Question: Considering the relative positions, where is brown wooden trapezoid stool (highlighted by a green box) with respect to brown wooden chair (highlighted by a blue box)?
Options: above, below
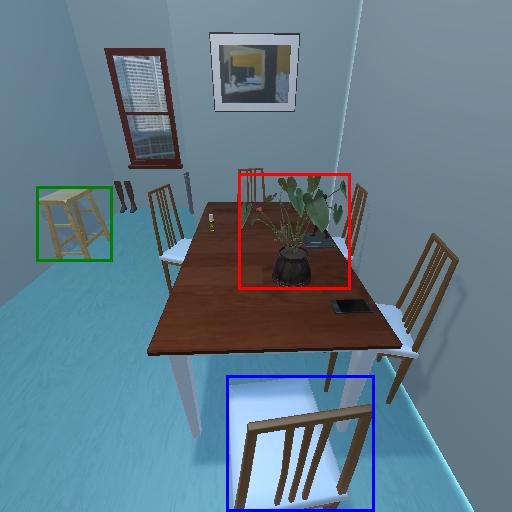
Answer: above